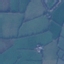
Label: Pasture